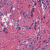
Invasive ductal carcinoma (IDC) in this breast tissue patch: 1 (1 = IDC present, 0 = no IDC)